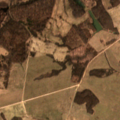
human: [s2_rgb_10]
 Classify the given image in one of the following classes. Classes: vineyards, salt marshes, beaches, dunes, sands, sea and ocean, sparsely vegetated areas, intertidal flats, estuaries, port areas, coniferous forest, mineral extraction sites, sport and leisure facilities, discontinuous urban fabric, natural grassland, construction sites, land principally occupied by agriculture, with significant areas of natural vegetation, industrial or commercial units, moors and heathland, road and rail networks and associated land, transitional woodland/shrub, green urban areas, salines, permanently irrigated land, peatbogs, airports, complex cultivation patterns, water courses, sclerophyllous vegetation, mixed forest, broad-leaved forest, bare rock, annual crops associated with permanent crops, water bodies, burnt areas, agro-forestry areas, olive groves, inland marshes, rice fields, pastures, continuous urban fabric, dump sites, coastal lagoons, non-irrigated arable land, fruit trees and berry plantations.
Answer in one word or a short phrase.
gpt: non-irrigated arable land, pastures, land principally occupied by agriculture, with significant areas of natural vegetation, broad-leaved forest